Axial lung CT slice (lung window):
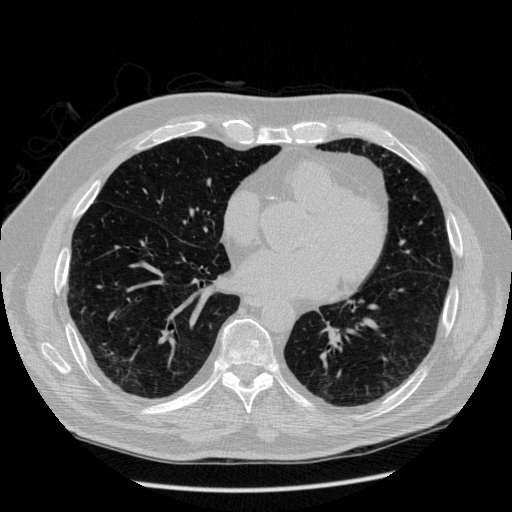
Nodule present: no